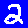
Digit: 2